Question: I have UIPopoverController and two ViewController class.
SaveProject and ProjectName is viewController class.
When i am clicking save project. its give me navigation and load another view.
But the UIPopoverController size height is getting increased to the total view size.
Can any one help me out with this..
I am attaching here code:
'''
-(void)createSaveAndCloseView{
saveAndCloseViewController = [[WGSaveAndCloseViewController alloc]init];
[saveAndCloseViewController.view setFrame:CGRectMake(0, 0, 310, 171)];
saveAndCloseViewController.navigationItem.title = @"Save or Discard";
UIBarButtonItem *cancel = [[UIBarButtonItem alloc] initWithTitle:@"Cancel" style:UIBarButtonItemStylePlain target:self action:@selector(cancelAction:)];
saveAndCloseViewController.navigationItem.rightBarButtonItem = cancel;
[cancel release];
UINavigationController *navControl = [[UINavigationController alloc] initWithRootViewController:saveAndCloseViewController];
saveAndClosePopupView = [[UIPopoverController alloc] initWithContentViewController:navControl];
saveAndClosePopupView.delegate = self;
saveAndClosePopupView.popoverContentSize = CGSizeMake(312, 160);
saveAndCloseViewController.view.contentMode = UIViewContentModeScaleAspectFill;
[saveAndClosePopupView presentPopoverFromRect:[saveAndClose bounds] inView:saveAndClose permittedArrowDirections:UIPopoverArrowDirectionAny animated:YES];
[navControl release];
}
-(void)saveProjectClick:(id)sender{
if (saveProject.tag == tagSave) {
WGNameProjectViewController *nameProjectViewController = [[WGNameProjectViewController alloc] initWithNibName:nil bundle:nil];
[self.navigationController pushViewController:nameProjectViewController animated:YES];
nameProjectViewController.navigationItem.title = @"Name Project";
[nameProjectViewController release];
nameProjectViewController = nil;
}
}
'''

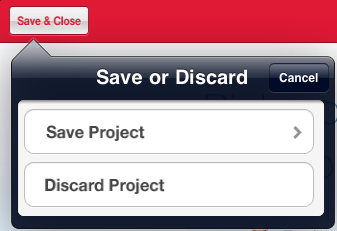
Answer: You just need to add something like:
'''
self.preferredContentSize = <view size>
'''
to the 'viewWillAppear:' method in each of your view controllers that are displayed in the popover.